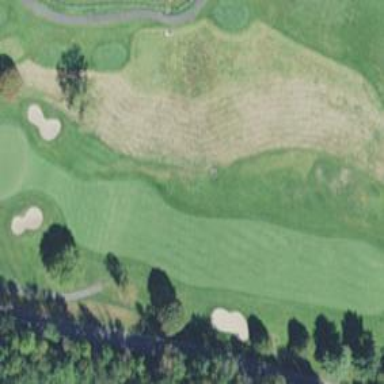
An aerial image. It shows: View of golf hole.